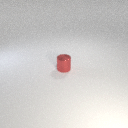
small red metal cylinder